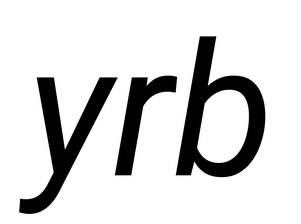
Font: Roboto-Italic_Italic